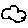
Label: cloud